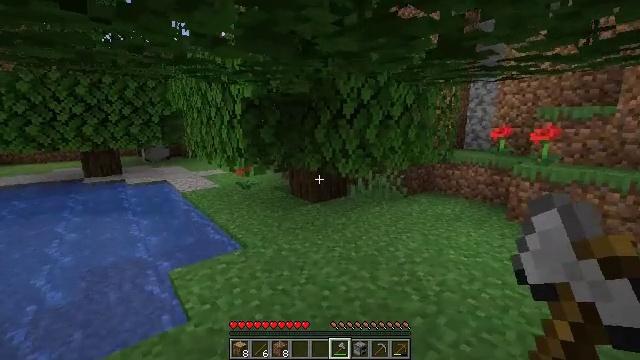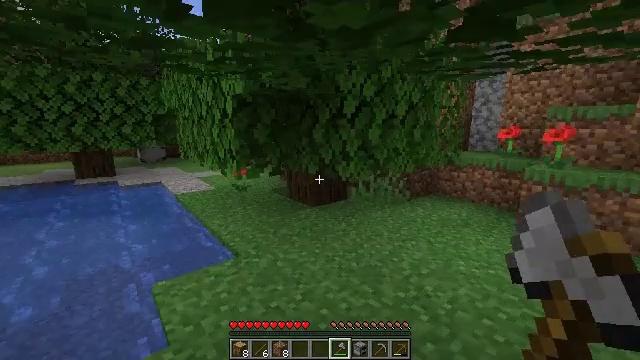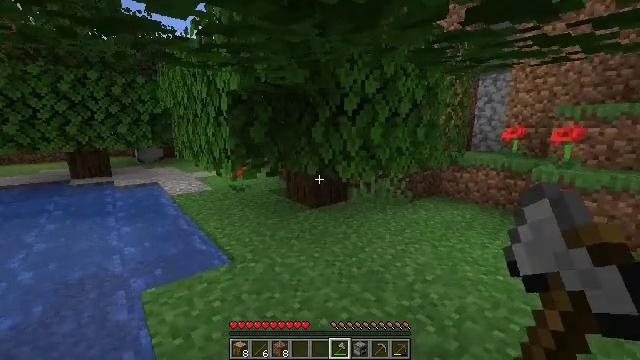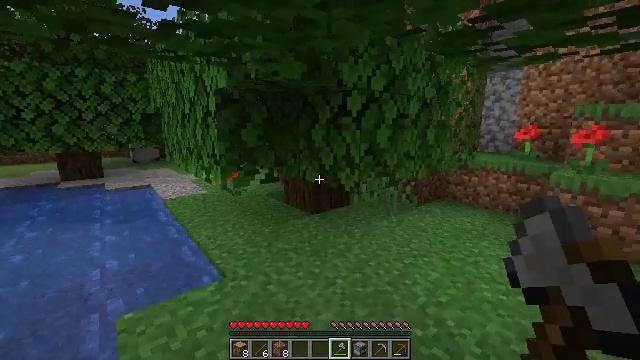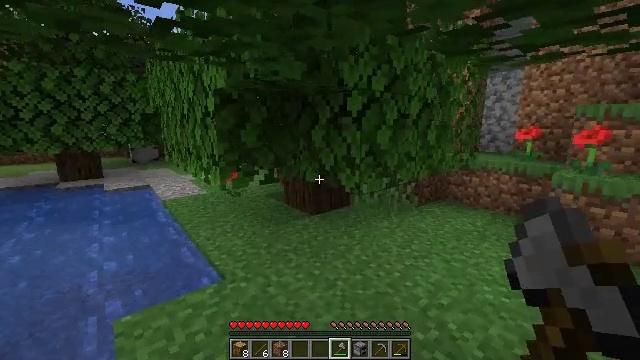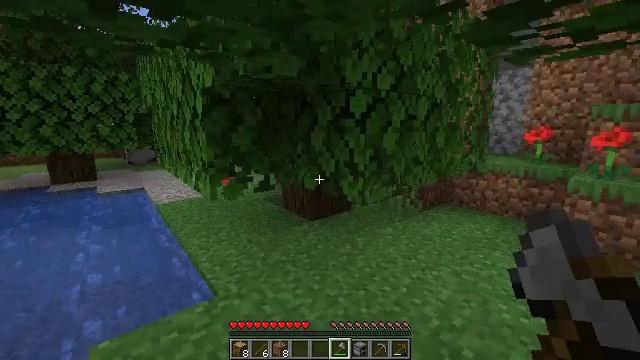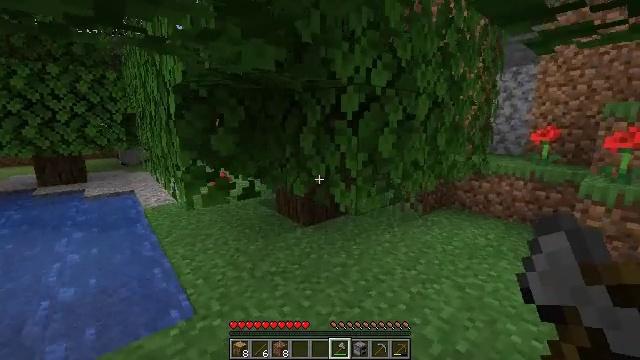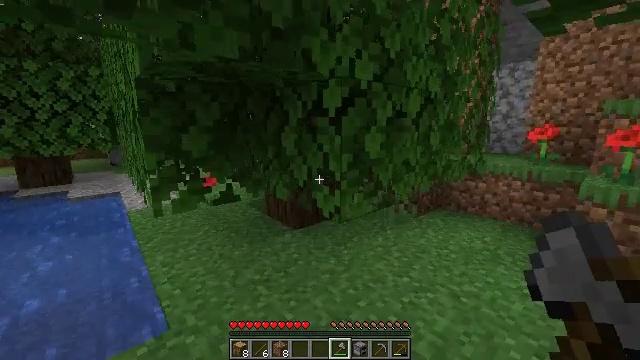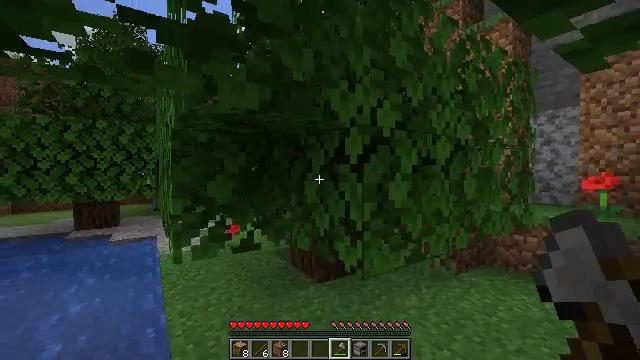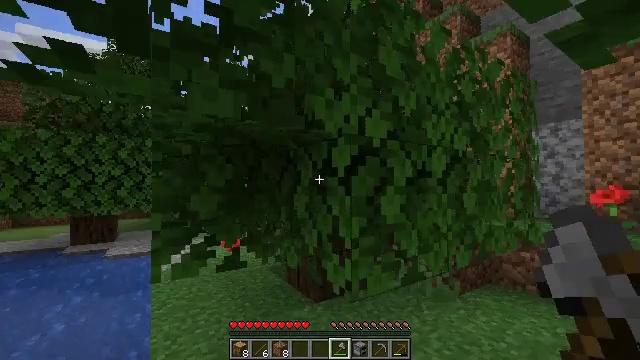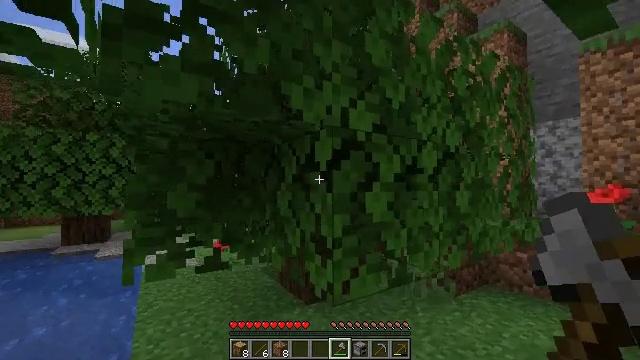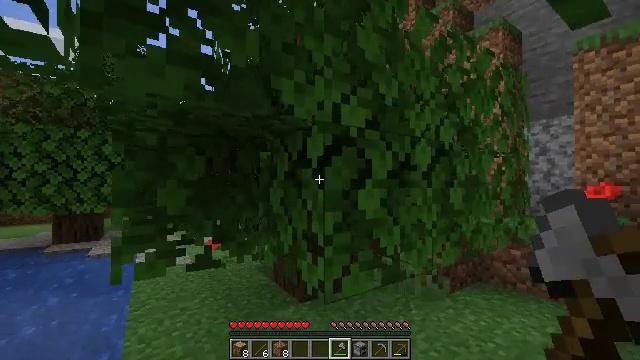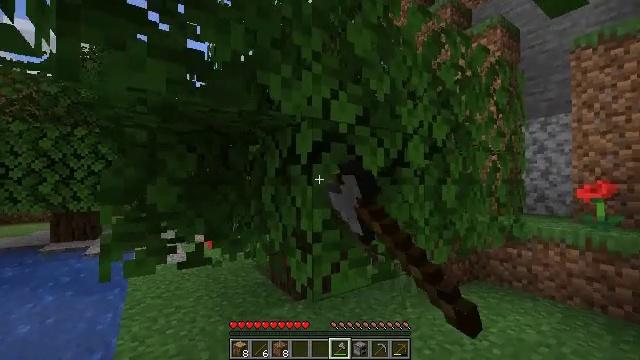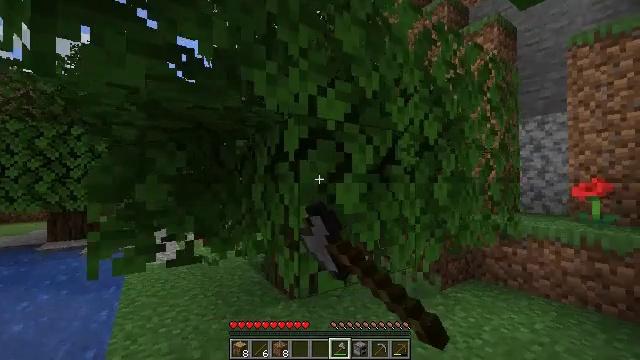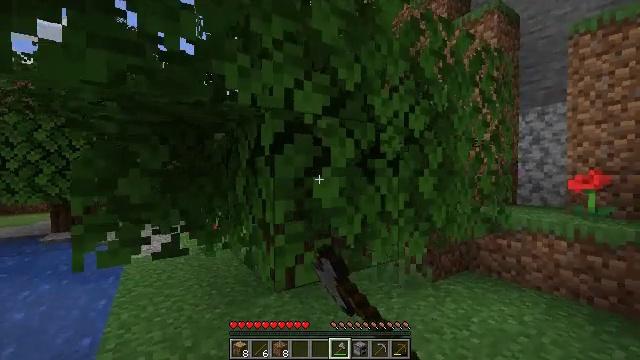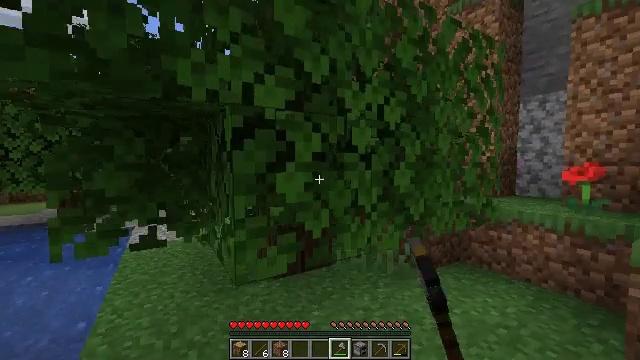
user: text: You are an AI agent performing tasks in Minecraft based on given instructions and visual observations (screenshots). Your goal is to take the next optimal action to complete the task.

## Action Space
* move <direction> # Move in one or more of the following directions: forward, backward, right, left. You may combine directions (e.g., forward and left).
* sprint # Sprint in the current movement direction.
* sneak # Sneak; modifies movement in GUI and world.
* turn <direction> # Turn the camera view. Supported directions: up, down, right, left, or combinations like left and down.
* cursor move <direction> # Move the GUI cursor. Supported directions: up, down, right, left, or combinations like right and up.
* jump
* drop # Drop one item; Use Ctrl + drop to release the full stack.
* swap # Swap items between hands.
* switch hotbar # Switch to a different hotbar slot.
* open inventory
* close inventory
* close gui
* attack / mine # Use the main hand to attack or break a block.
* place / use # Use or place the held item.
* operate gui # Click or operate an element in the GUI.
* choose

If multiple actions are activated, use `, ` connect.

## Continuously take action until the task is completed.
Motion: motion action
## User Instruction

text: Remove oak leaves from branches.
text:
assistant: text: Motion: move forward
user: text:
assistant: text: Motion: move forward
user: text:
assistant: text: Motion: move forward
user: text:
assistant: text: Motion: move forward
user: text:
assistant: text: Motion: move forward and move right
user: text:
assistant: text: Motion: move forward and move right
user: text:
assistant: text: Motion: move forward and move right
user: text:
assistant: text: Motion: move forward and move right, turn left and up
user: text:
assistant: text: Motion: turn up
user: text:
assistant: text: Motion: no_op
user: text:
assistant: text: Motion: attack / mine
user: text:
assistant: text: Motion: move right, attack / mine
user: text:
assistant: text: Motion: move right, attack / mine
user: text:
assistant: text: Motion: move right, turn down, attack / mine
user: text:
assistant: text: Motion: move right, turn left and down, attack / mine
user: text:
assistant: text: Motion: move right, attack / mine
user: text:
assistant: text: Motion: move right, attack / mine
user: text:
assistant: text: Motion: move right, turn left, attack / mine
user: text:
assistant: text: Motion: turn left, attack / mine
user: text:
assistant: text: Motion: turn left, attack / mine
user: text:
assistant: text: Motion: turn left, attack / mine
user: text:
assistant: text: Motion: turn left, attack / mine
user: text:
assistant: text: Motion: attack / mine
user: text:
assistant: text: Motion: attack / mine
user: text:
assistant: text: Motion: move forward, attack / mine
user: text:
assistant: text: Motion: move forward, attack / mine
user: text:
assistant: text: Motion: move forward, attack / mine
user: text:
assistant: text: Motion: move forward, attack / mine
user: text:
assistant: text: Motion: move forward and move right, attack / mine
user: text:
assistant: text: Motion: move forward and move right, turn left and down, attack / mine